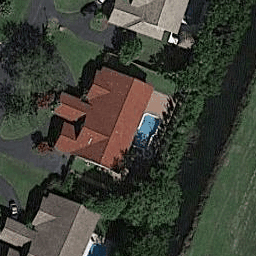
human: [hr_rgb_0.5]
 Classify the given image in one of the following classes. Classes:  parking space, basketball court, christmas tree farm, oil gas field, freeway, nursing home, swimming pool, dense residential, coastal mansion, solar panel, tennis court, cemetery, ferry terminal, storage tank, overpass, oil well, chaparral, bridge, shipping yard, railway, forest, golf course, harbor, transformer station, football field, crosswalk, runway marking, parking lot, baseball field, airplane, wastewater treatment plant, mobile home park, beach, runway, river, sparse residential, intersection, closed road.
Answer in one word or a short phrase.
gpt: sparse residential